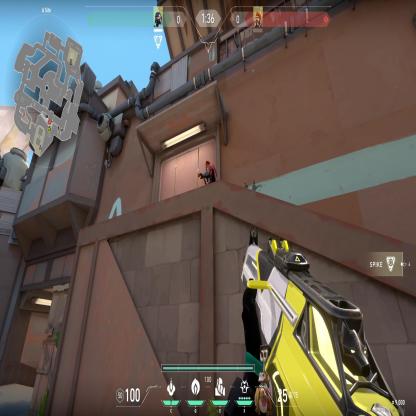
Label: enemy